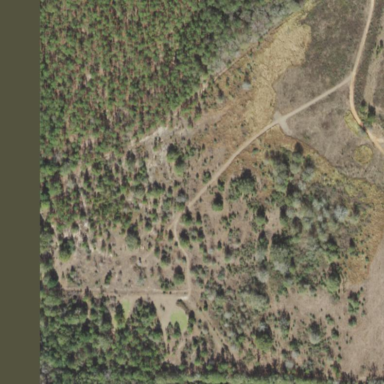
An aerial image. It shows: Patch of scrub vegetation.